Question: I'm trying to calculate Pi using <URL> with this series:

'''
#include <stdio.h>
#include <gmp.h>
mpz_t pi;
mpz_t next; // Every number in the serie that comes after 3
int a = 2, b = 3, c = 4; // Divisors. Everytime add 2 to all of them at the end of the loop
int i; // Loop counter
int main (void) {
mpz_init (pi); mpz_init (next);
mpz_set_str (pi, "3", 10);
for (i = 2 ;; ++i) {
printf ("%s
", mpz_get_str (NULL, 10, pi));
mpz_set_d (next, 4 / (a * b * c));
if (i % 2 == 0)
mpz_add (pi, pi, next);
else
mpz_sub (pi, pi, next);
a += 2; b += 2; c += 2;
}
mpz_clear (next);
mpz_clear (pi);
}
'''
'''
gcc -Wall -pedantic -o foo foo.c -lgmp
'''
'''
3
3
3
and so on
'''
'''
3
3.1666...
3.1333...
3.1452...
3.1396...
and so on
'''
---
Any help will be greatly appreciated.
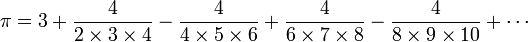
Answer: You do integer division:
'''
mpz_set_d (next, 4 / (a * b * c));
// ^ ^^^^^^^^^^^
// int int
'''
Dividing two integers will round them towards zero, which is '0' in this case, since 'a * b * c > 4' in every iteration.
You fix this by writing
'''
mpz_set_d (next, 4.0 / (a * b * c));
// ^^^ ^^^^^^^^^^^
// double int
'''
However, you should perform the division using GMP since the code above suffers from the limits of the native number types. Also, the result of this division shouldn't be stored in a GMP integer, but in a GMP float:
'''
mpf_t next;
//...
mpf_set_d(next, 4.0);
mpf_div(next, a);
mpf_div(next, b);
mpf_div(next, c);
'''
Note that also a, b, c have to be GMP floats in order to make this work.